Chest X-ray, PA view. Patient: 46 years old, sex M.
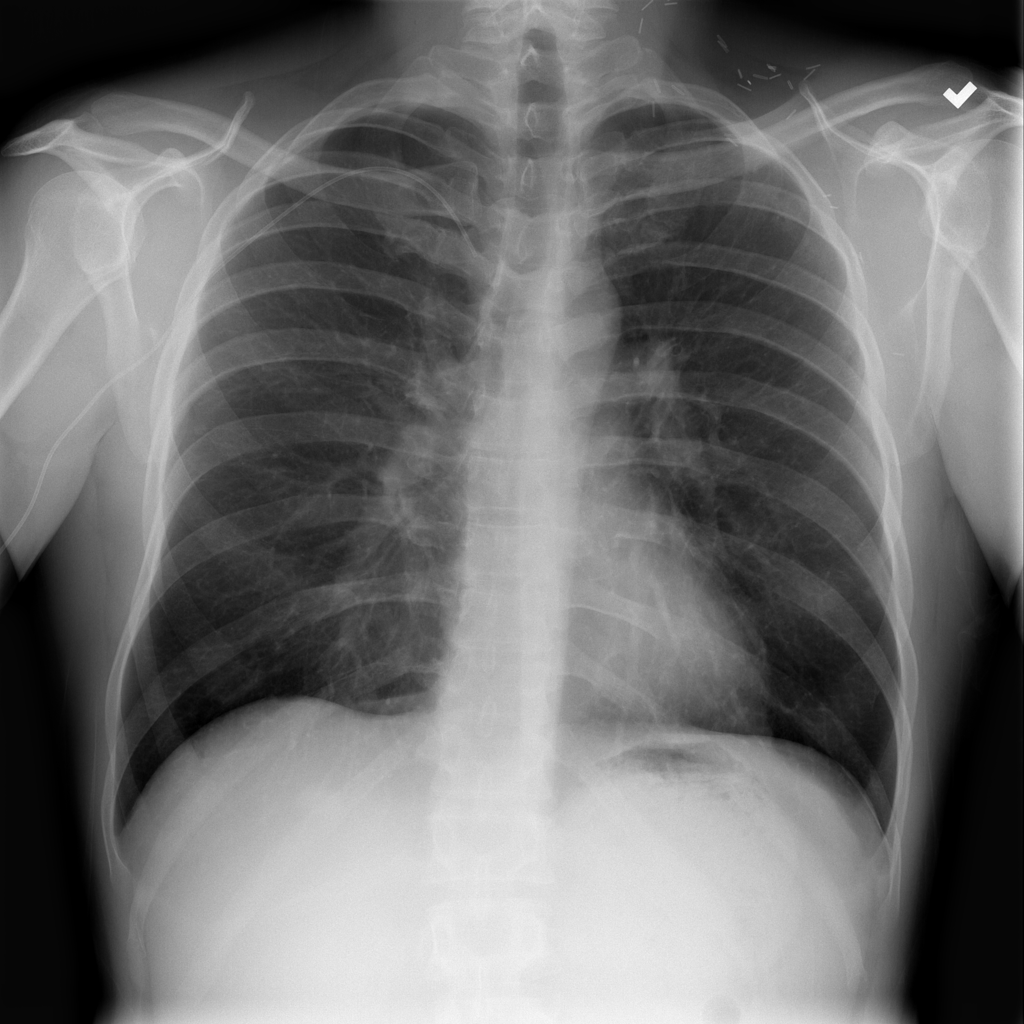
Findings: No Finding